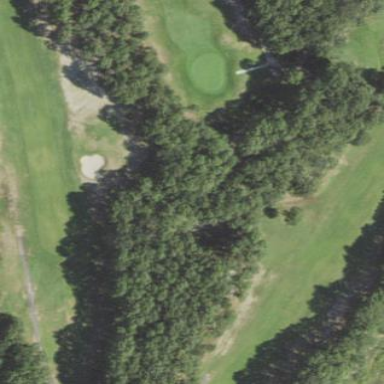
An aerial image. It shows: Grassy area designated as golf fairway.